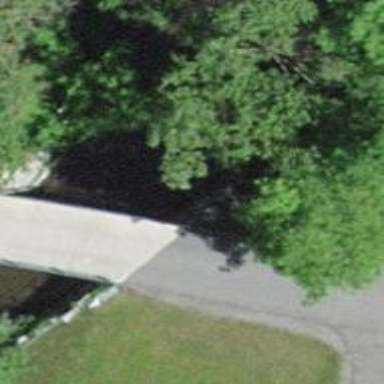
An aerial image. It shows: Culvert tunnel.